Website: crate-barrel
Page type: payment
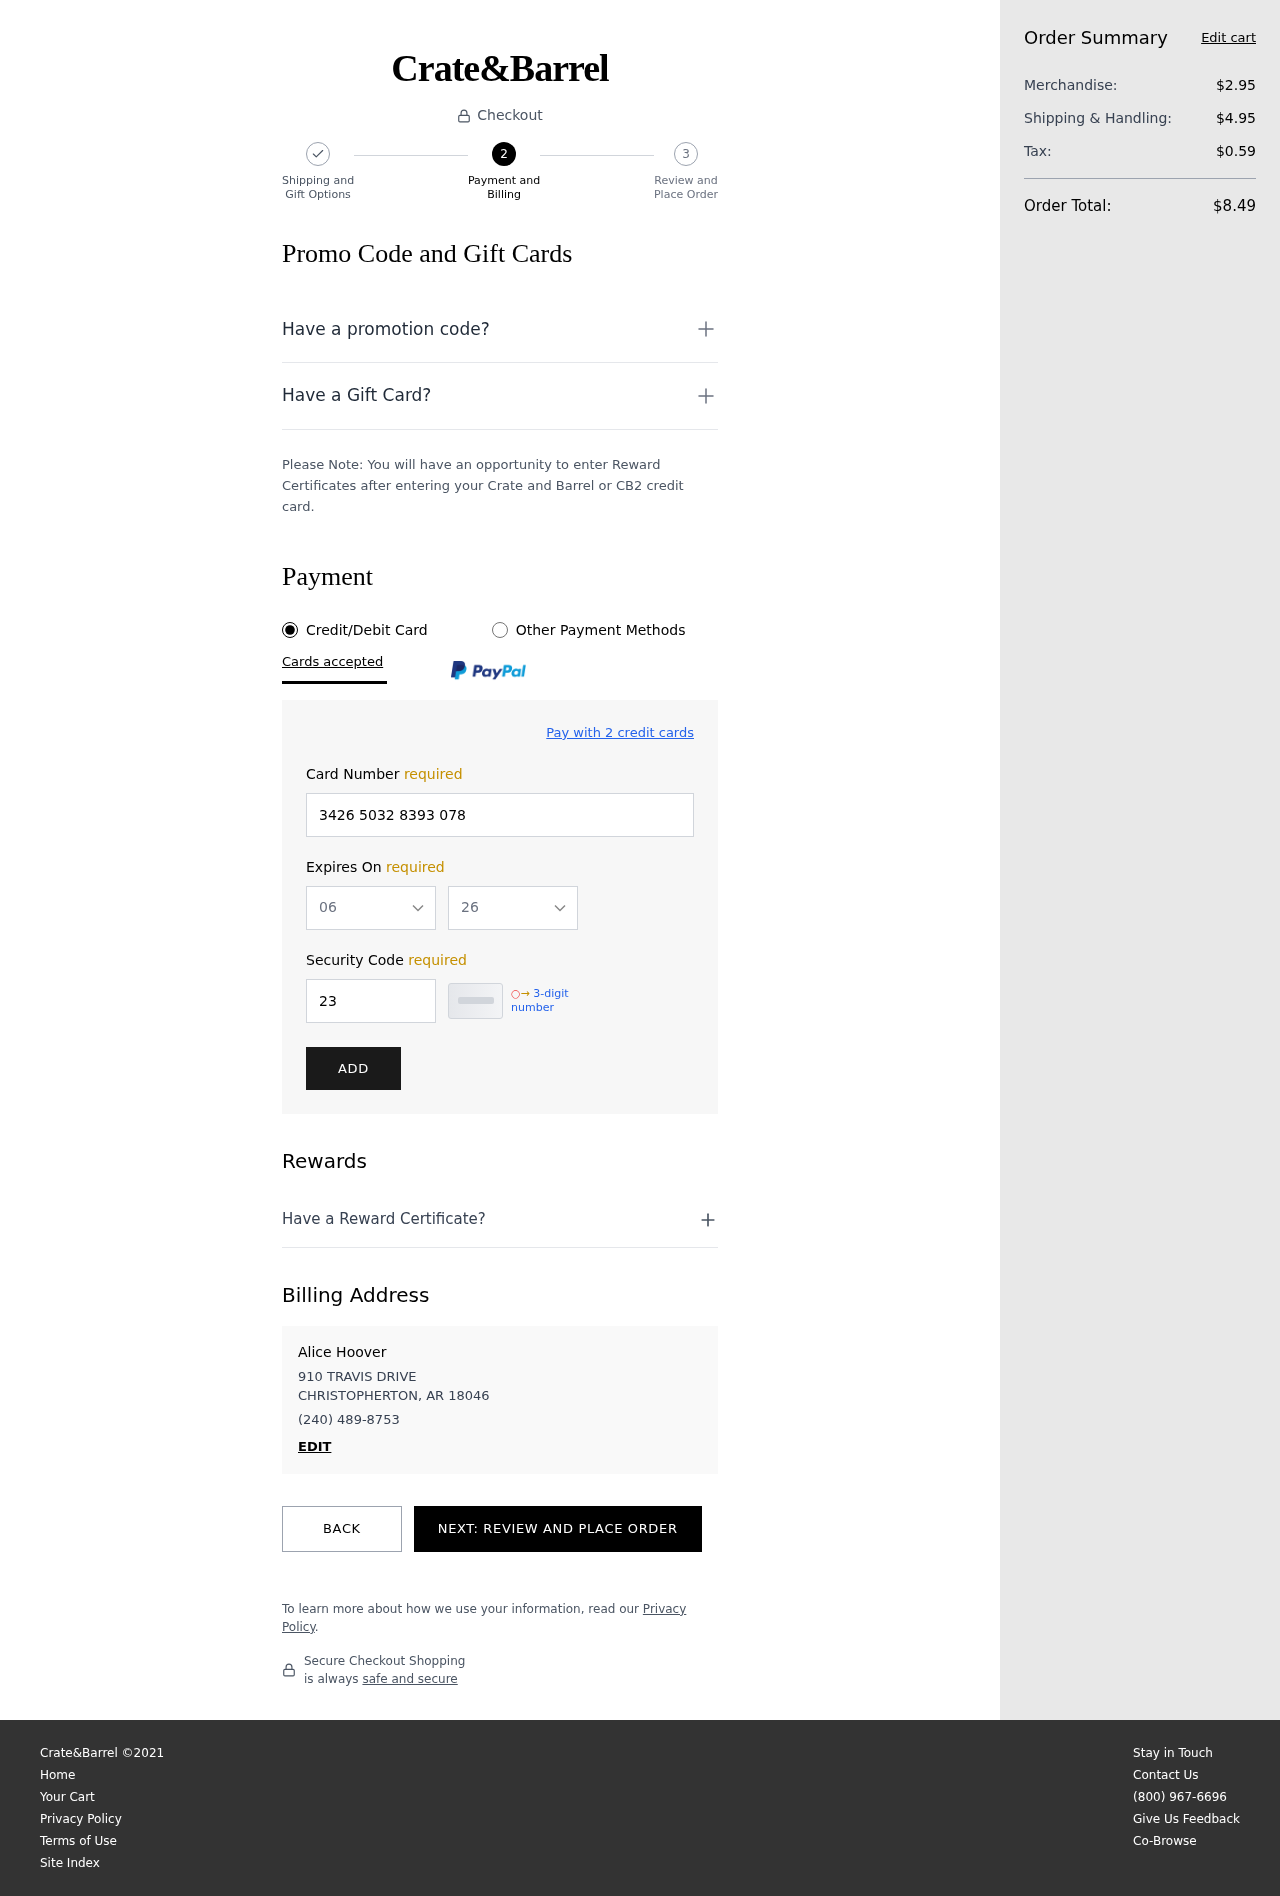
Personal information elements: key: PII_CARD_EXPIRY_MONTH
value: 06
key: PII_CARD_EXPIRY_YEAR
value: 26
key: PII_CITY_STATE_ZIP
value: CHRISTOPHERTON, AR 18046
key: PII_FULLNAME
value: Alice Hoover
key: PII_PHONE
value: (240) 489-8753
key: PII_STREET
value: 910 TRAVIS DRIVE
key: PII_CARD_NUMBER
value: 3426 5032 8393 078
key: PII_CARD_CVV
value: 2353
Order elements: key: ORDER_SUBTOTAL
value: $2.95
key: ORDER_SHIPPING_COST
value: $4.95
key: ORDER_TAX
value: $0.59
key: ORDER_TOTAL
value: $8.49